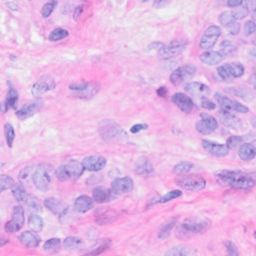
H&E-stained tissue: Breast